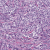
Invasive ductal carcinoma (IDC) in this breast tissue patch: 1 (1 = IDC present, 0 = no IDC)